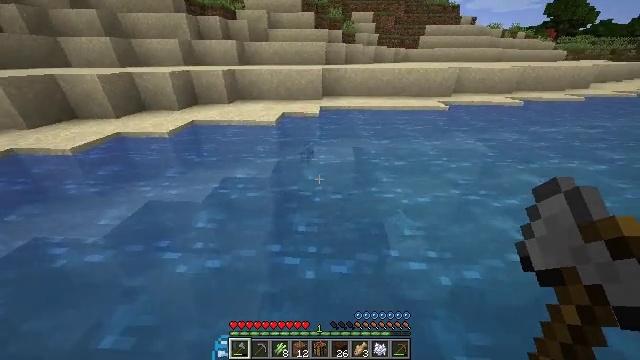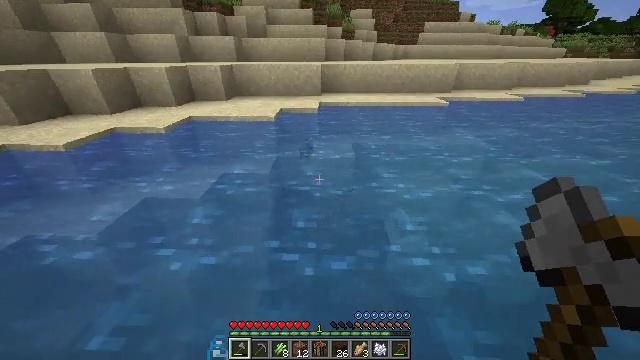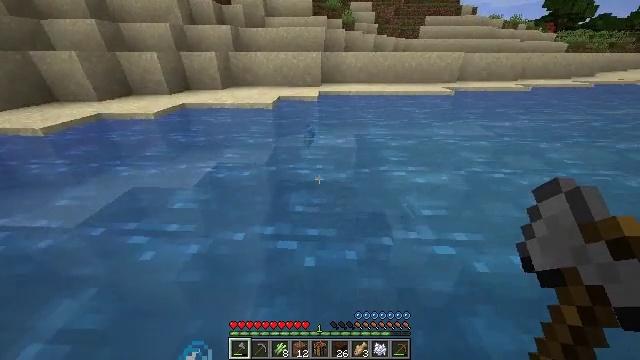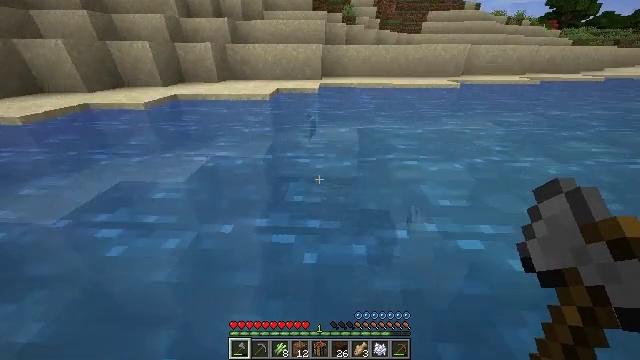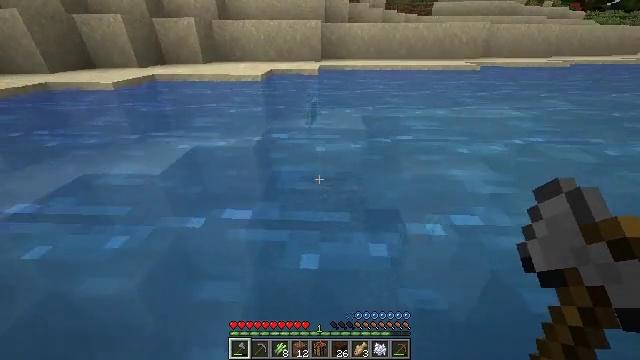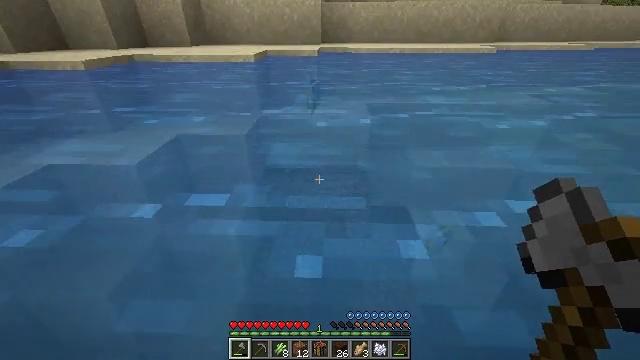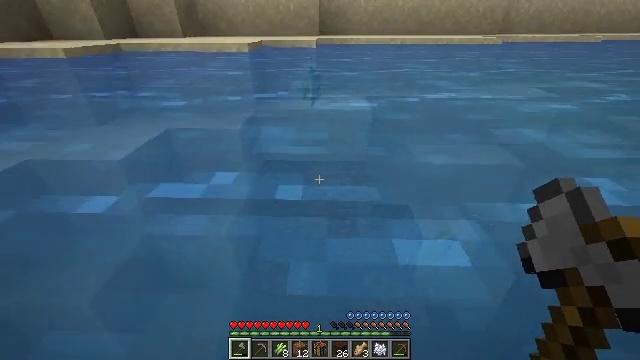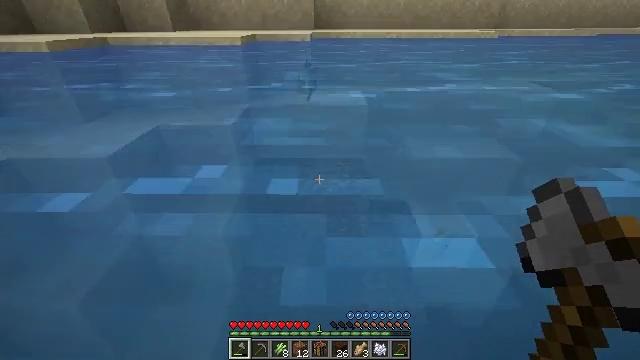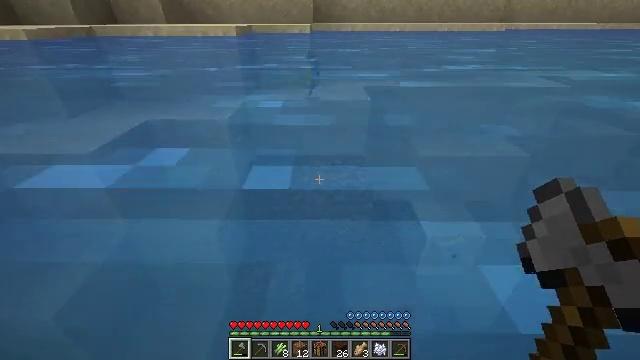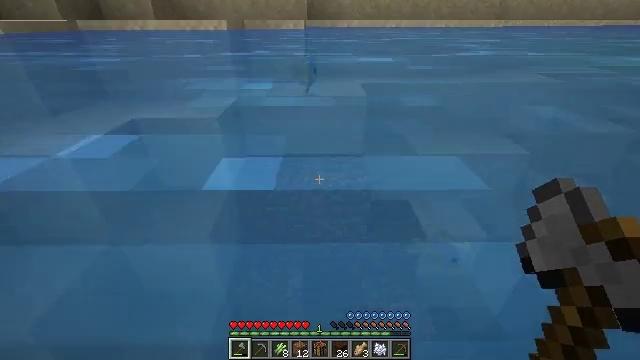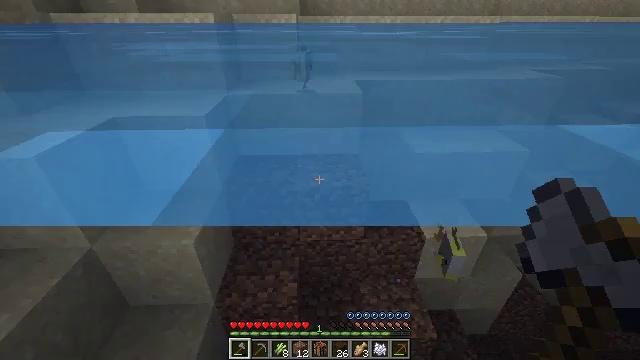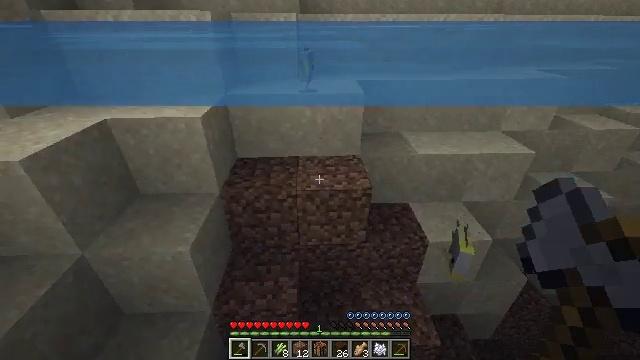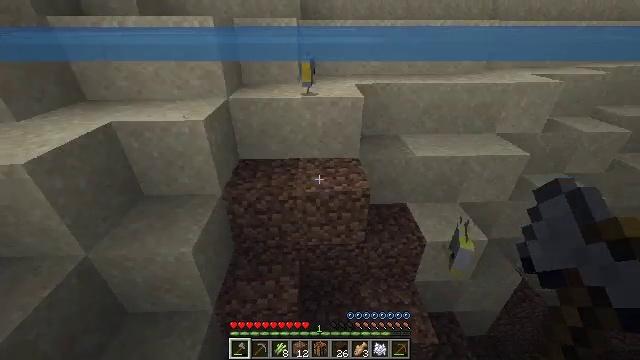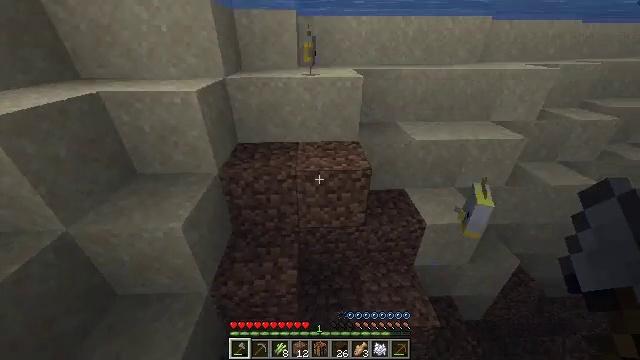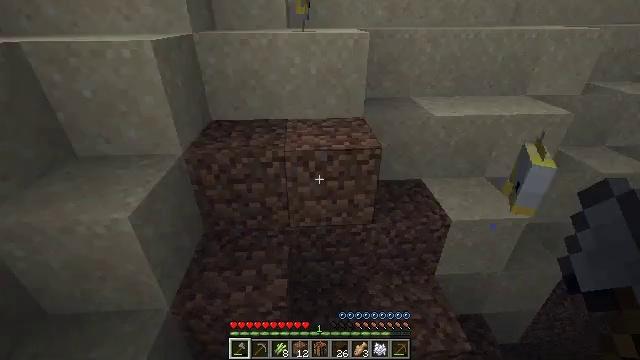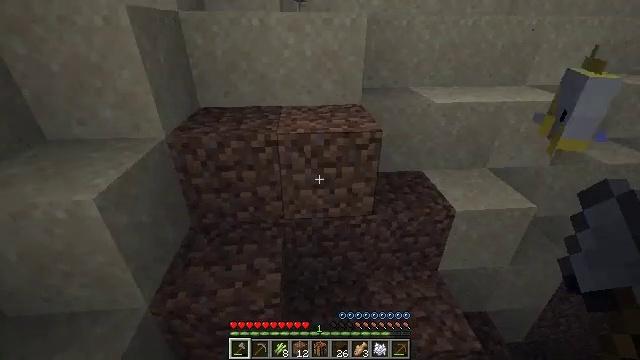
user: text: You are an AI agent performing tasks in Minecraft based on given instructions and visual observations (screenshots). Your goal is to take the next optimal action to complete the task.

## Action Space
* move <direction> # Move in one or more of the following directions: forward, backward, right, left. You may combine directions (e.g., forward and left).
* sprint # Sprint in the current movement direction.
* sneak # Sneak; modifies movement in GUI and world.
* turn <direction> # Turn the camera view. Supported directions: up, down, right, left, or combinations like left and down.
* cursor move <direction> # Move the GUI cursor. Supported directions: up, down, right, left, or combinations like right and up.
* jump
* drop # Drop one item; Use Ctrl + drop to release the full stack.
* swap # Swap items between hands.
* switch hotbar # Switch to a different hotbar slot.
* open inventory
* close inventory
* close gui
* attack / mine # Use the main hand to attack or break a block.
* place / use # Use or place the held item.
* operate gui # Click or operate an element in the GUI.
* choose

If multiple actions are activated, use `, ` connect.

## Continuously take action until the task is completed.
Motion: motion action
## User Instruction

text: Kill mobs in the water.
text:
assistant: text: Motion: move forward, sprint
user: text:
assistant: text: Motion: move forward, sprint
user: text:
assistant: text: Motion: move forward, sprint
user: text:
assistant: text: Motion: move forward, sprint
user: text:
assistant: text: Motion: move forward, sprint
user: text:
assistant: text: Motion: move forward, sprint
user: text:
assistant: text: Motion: move forward, sprint, turn right
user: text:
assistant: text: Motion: move forward
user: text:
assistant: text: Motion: move forward, turn right
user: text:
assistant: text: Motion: move forward, sprint, turn right
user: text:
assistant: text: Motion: move forward, sprint, jump
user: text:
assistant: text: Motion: move forward, sprint, jump
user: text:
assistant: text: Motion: move forward, sprint, jump
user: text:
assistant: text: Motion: move forward, sprint, turn right, jump
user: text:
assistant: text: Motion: move forward, sprint, turn right and up, jump
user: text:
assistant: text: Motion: move forward, sprint, jump
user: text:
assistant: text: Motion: move forward, sprint, turn right and up, jump
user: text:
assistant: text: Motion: move forward, sprint, jump
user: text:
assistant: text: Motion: move forward, sprint
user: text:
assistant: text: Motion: move forward, sprint, turn up
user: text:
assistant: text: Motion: move forward, sprint, turn up
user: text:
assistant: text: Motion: move forward, sprint, turn left and up
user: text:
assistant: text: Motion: move forward, turn left and up
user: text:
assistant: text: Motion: move forward, turn left and up
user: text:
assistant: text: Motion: move forward, turn up
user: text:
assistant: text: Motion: turn right and up, jump
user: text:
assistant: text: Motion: jump
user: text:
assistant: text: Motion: turn right and down, jump
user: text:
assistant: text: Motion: turn right and down, jump
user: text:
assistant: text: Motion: turn right and down, jump